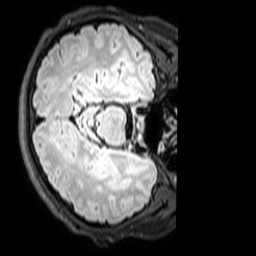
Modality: T1w
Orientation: axial
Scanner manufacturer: philips
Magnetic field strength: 3 T
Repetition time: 4.8 s
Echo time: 0.2586 s